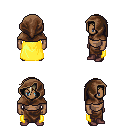
a pixel art fantasy rpg character, male body template, human, dark skin, yellow cape, robe skirt, white blonde short bangs hairstyle, cloth hood, maroon shoes, four views (front, back, left, right), 2x2 character sprite sheet, small pixel art, hard edges, no anti-aliasing